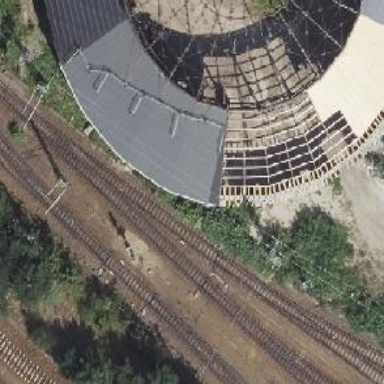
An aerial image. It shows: Railway switch.